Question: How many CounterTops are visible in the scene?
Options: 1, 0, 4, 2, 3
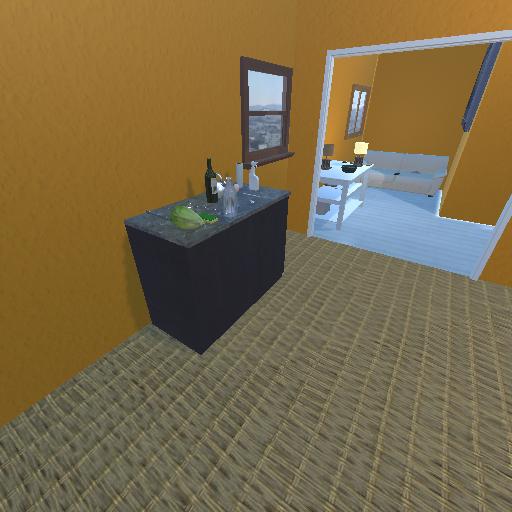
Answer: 1